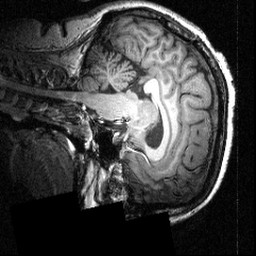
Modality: T1w
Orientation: sagittal
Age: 25
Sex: female
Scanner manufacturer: siemens
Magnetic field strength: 3.951 T
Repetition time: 1.5 s
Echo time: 0.00335 s